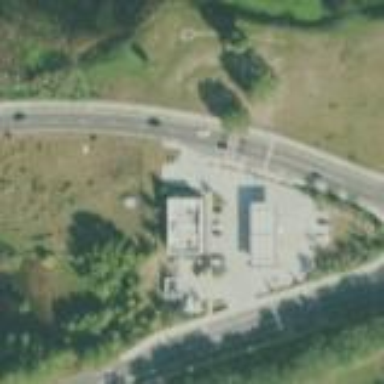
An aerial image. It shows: Convenience shop that also serves as fuel station.